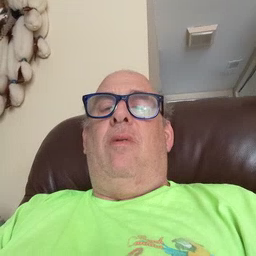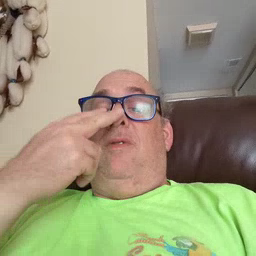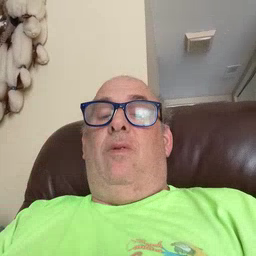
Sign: see